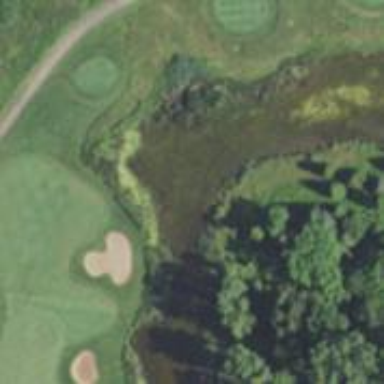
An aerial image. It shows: Golf rough area.